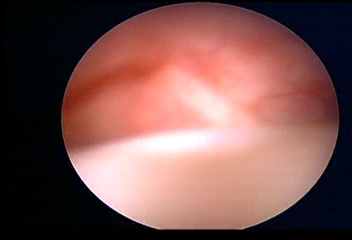
Modality: WLC
Class: Normal mucosa
Bladder cancer association: No